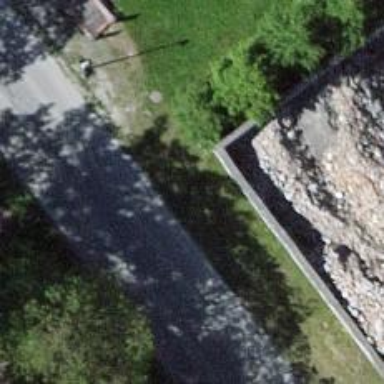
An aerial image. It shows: Retaining wall.